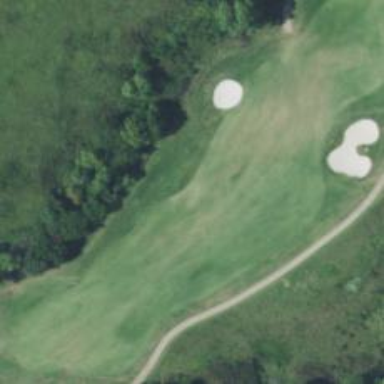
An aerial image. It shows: Grassy area designated as golf fairway.